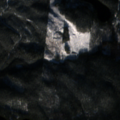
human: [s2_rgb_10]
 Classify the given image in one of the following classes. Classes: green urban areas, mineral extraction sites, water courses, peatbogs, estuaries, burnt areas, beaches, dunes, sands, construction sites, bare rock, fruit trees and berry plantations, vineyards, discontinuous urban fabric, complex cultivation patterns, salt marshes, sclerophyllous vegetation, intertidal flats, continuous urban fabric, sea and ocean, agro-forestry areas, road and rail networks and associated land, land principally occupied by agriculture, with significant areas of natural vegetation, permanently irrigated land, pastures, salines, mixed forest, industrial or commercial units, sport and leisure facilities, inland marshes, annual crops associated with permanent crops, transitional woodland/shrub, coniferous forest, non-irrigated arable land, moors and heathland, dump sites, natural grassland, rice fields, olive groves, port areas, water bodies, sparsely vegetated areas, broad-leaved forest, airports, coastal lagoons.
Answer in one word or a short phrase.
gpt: coniferous forest, mixed forest, transitional woodland/shrub, water bodies